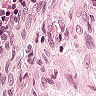
Metastatic tissue present: yes